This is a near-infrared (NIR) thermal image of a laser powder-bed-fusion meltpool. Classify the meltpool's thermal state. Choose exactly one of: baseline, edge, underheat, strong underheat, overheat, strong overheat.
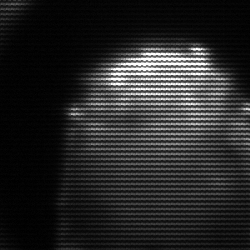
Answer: edge